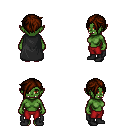
a pixel art fantasy rpg character, female body template, orc, green skin, black cape, red pants, brown pixie cut hairstyle, black shoes, four views (front, back, left, right), 2x2 character sprite sheet, small pixel art, hard edges, no anti-aliasing